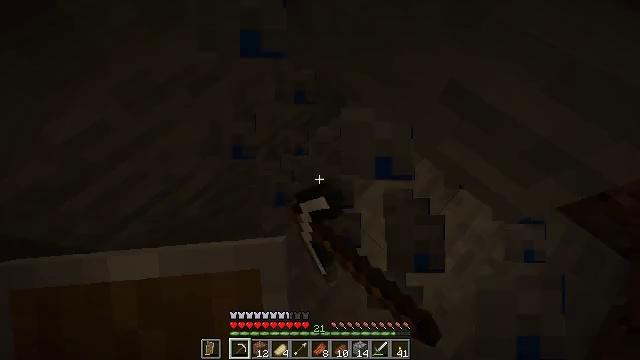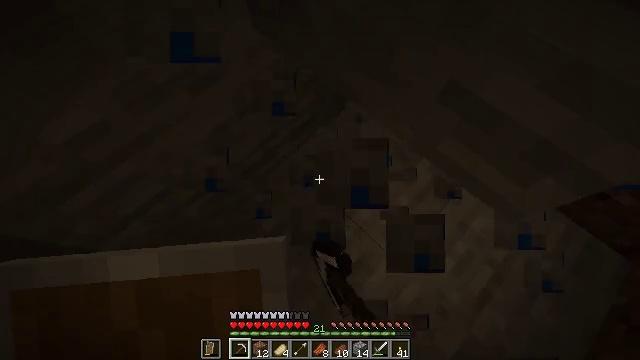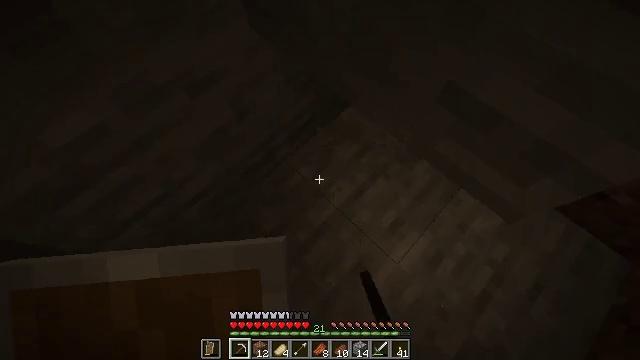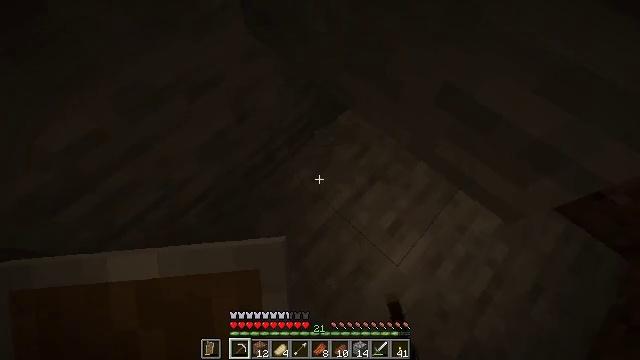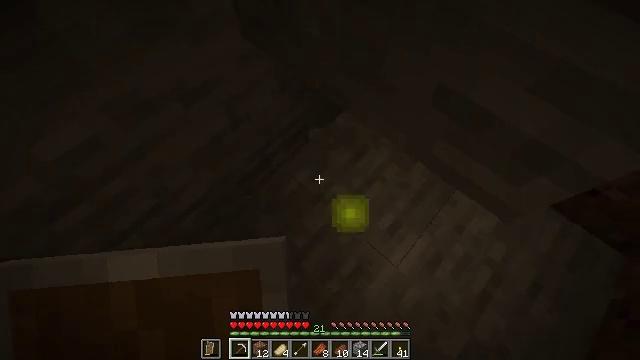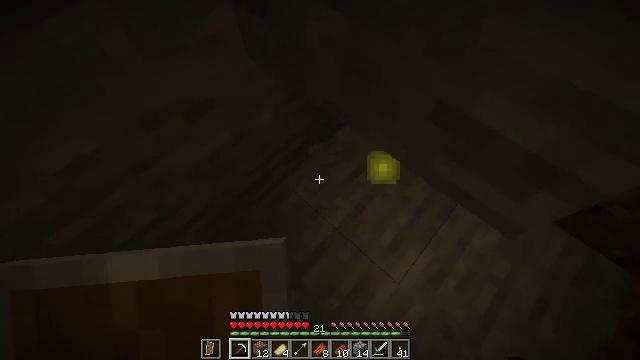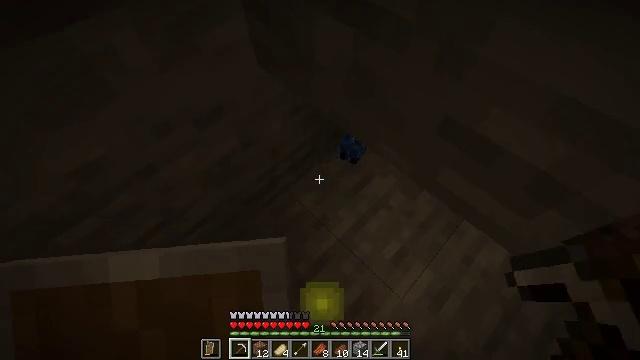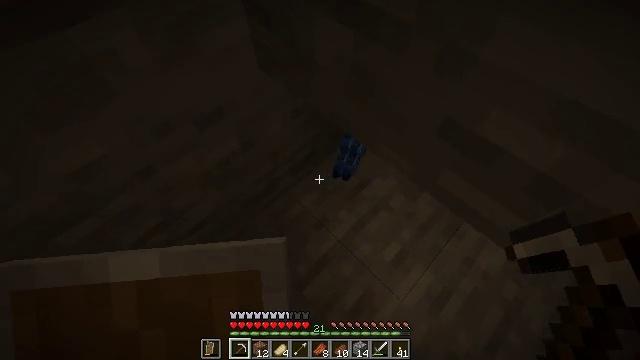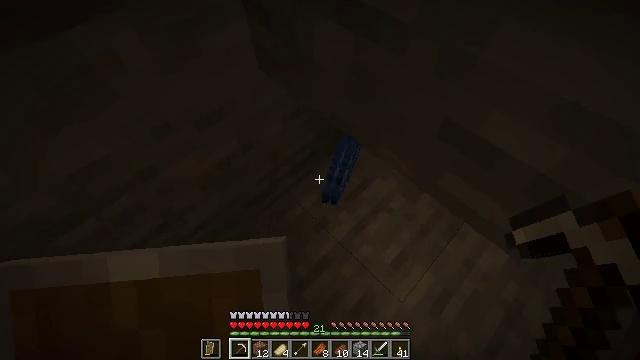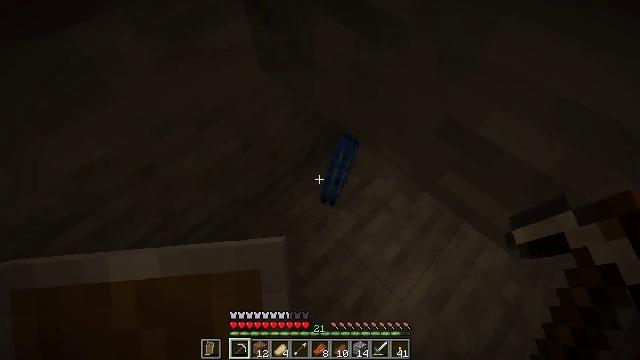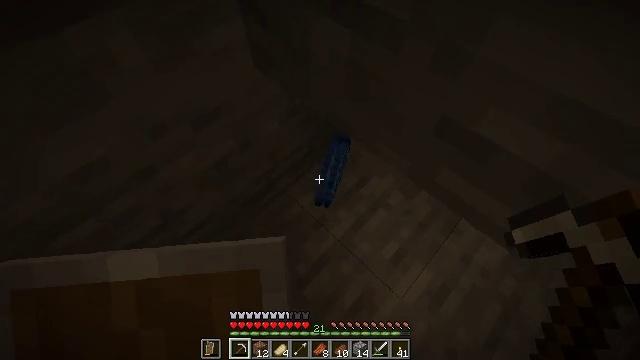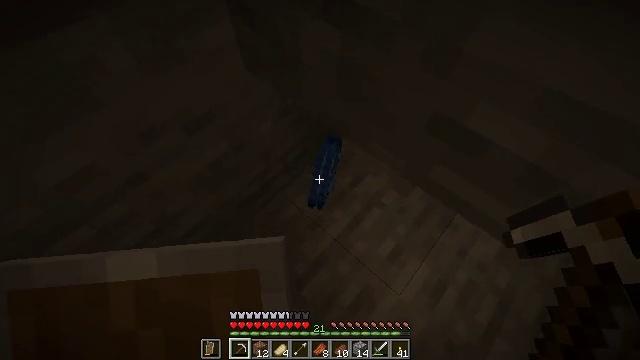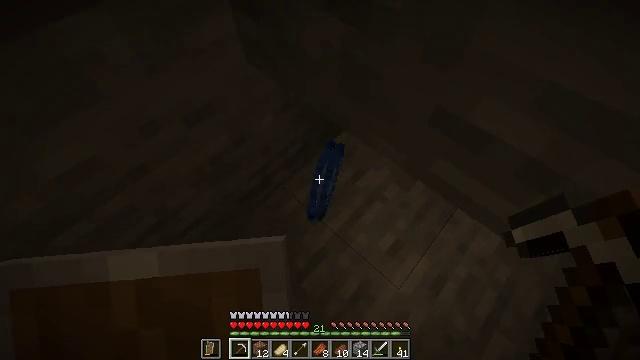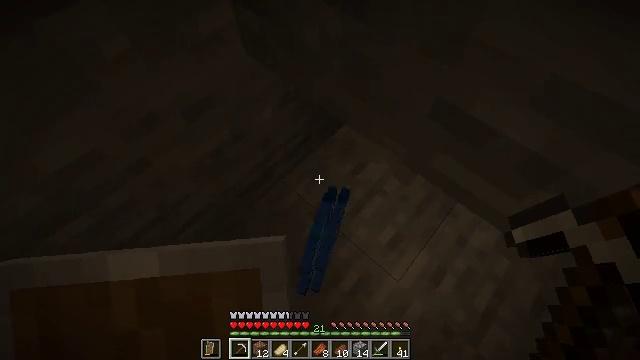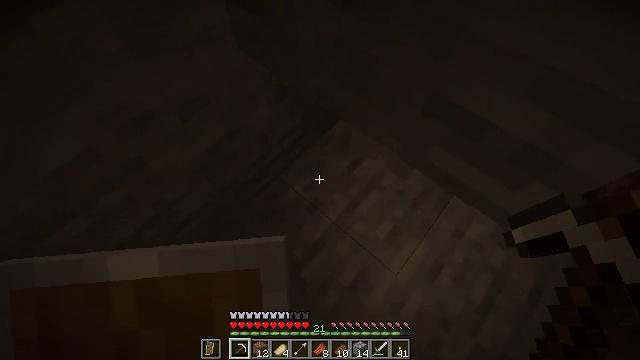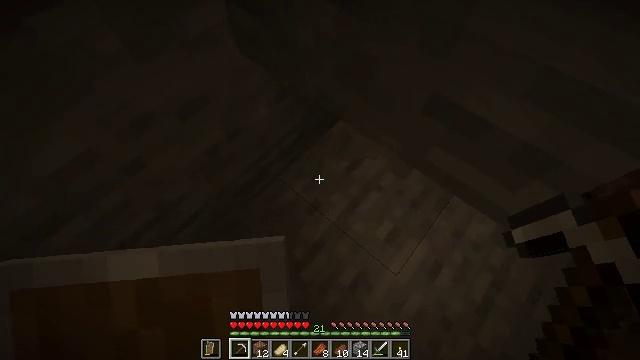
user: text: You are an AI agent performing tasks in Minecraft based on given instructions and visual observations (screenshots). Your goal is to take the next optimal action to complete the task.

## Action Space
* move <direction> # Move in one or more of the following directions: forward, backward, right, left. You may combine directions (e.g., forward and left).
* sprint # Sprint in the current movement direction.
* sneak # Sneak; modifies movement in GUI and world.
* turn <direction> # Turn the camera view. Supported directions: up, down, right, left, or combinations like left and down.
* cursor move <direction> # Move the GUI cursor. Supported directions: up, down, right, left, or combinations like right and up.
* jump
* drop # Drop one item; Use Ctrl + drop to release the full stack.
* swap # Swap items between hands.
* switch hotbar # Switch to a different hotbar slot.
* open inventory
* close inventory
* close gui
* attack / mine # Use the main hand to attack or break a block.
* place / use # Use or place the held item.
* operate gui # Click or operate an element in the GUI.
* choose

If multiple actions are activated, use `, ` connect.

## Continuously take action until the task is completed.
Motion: motion action
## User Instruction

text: craft item air
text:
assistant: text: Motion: attack / mine
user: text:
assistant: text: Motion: no_op
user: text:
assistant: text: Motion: no_op
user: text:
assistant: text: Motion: turn right
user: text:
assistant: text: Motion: turn up
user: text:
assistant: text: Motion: turn left and up
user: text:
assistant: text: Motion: no_op
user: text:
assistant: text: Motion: no_op
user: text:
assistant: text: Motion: no_op
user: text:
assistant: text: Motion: turn right
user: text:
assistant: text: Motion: turn right
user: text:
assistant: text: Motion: turn down
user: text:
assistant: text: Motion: turn down
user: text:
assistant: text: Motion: turn right
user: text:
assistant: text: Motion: no_op
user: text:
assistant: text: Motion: no_op
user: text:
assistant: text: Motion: no_op
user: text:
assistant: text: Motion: no_op
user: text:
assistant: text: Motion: turn right
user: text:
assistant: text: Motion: turn right
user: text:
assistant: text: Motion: turn right and up
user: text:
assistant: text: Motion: turn right and up
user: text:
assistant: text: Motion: turn right and up
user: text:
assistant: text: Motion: turn right and up
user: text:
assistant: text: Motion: turn right and up
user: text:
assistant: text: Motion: turn up
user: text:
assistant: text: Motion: turn left and up
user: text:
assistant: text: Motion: no_op
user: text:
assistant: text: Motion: no_op
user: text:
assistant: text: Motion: no_op